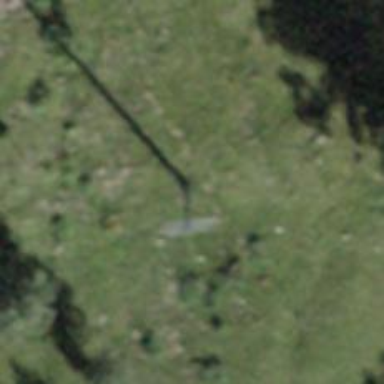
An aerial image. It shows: Power pole.